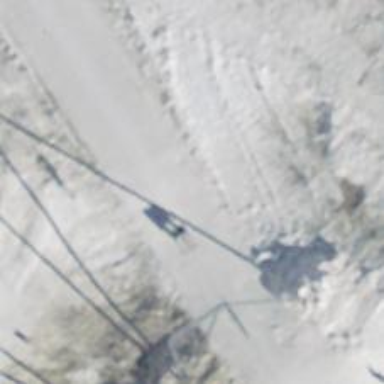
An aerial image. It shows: Pylon for aerialway.